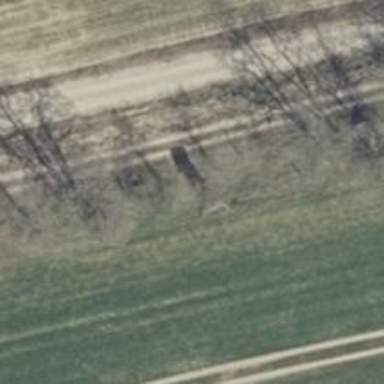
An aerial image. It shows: Hunting stand.